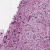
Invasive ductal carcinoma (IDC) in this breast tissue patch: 0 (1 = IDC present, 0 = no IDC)